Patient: sex M, age 76
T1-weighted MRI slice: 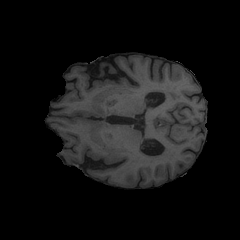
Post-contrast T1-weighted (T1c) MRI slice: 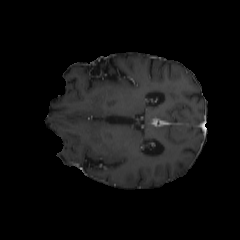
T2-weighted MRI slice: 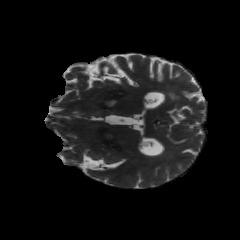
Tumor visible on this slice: no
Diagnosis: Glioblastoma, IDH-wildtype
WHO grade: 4